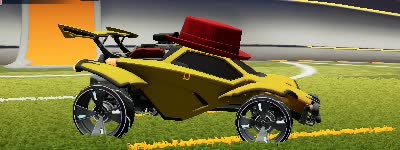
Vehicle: octane